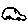
Label: car